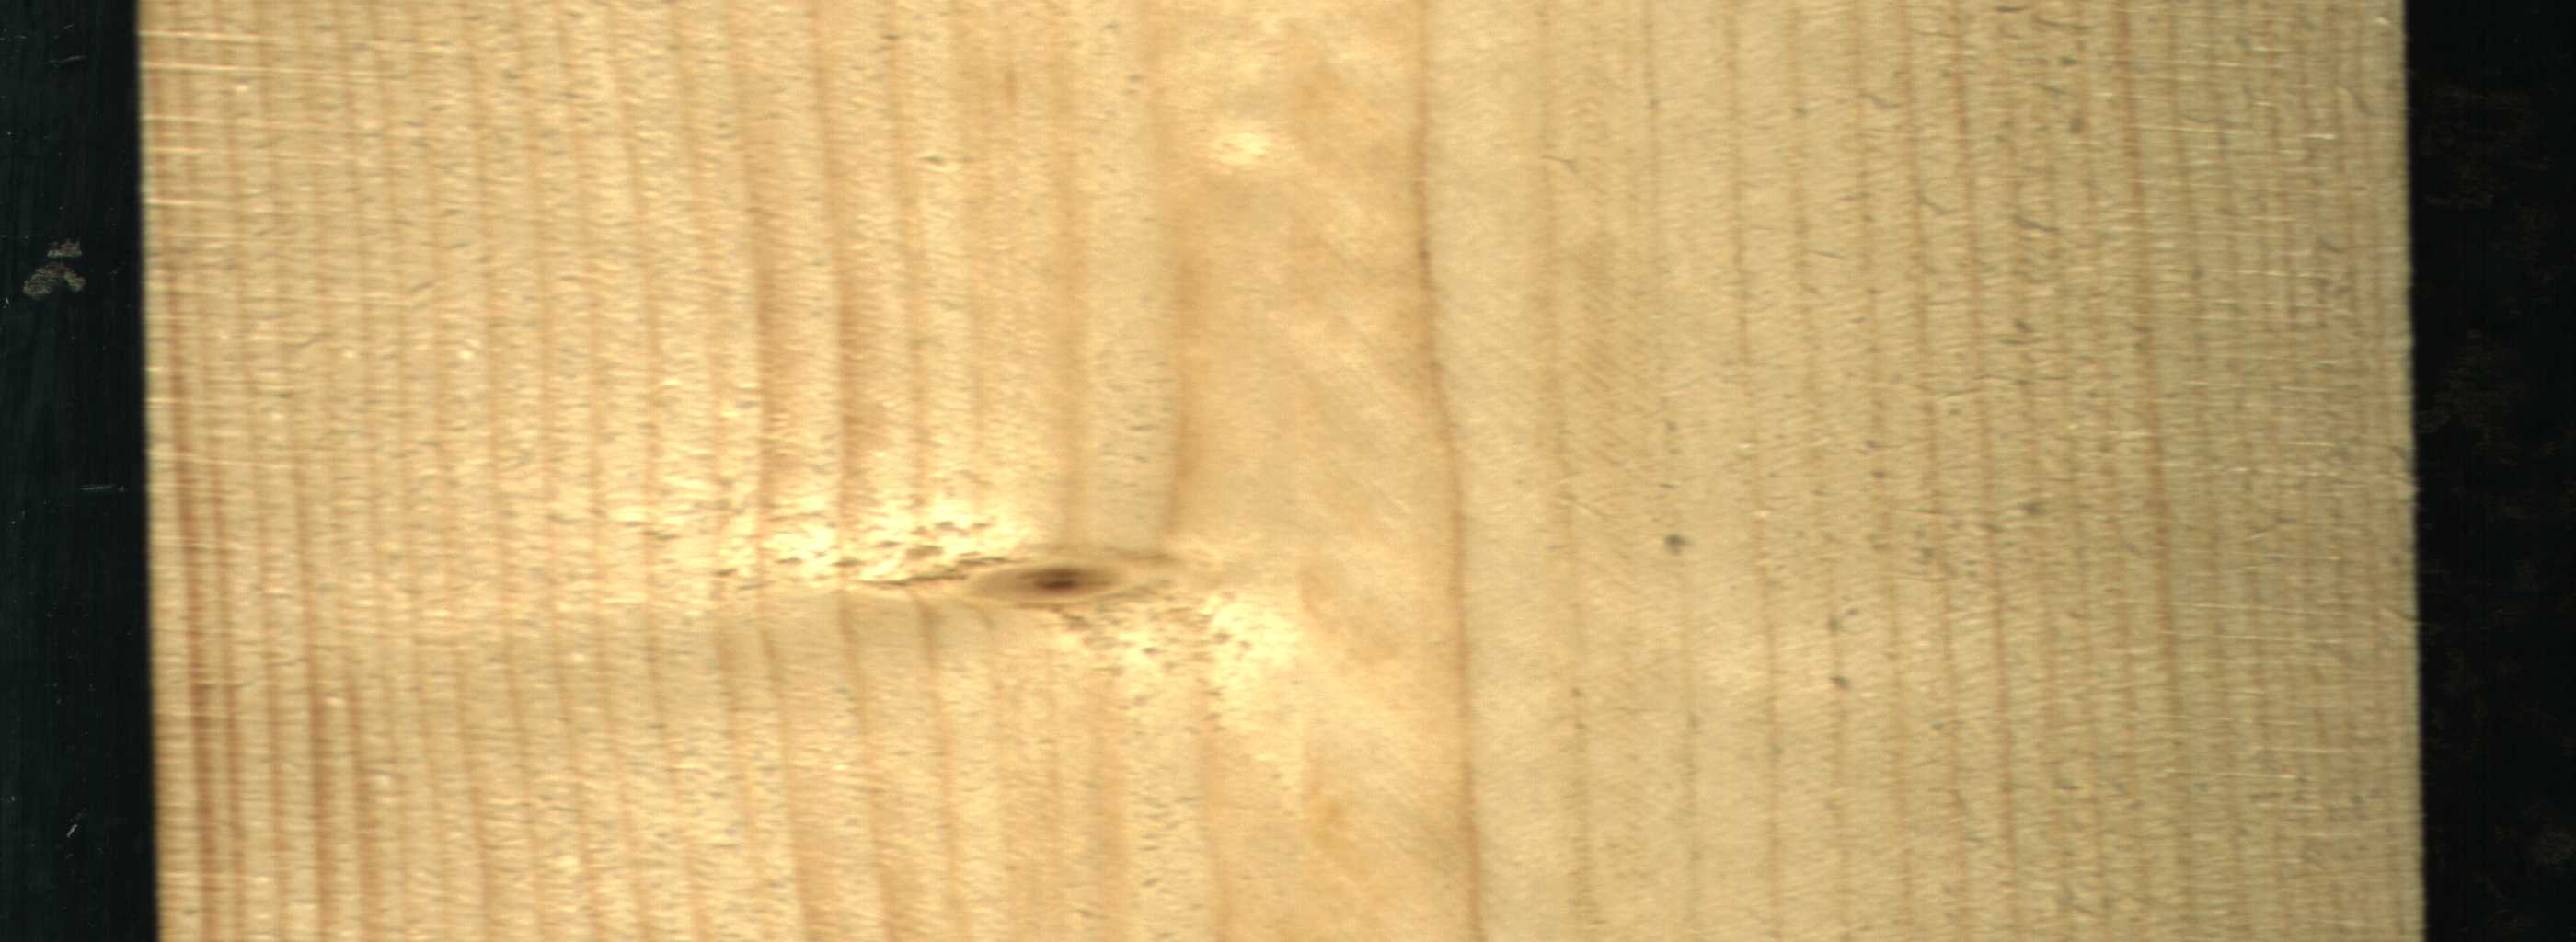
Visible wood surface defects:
Live_Knot